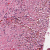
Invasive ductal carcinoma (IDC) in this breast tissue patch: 0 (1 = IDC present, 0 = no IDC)